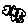
Label: fish